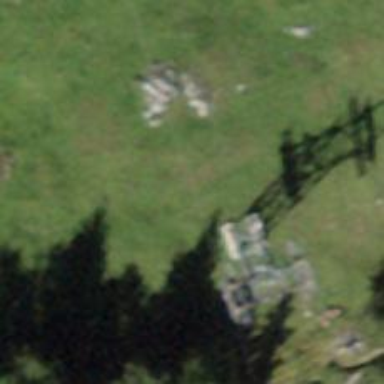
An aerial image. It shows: Pylon used for aerialway.